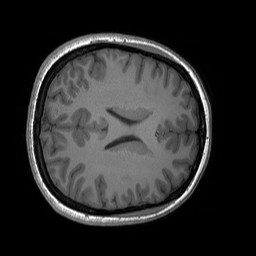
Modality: T1w
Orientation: axial